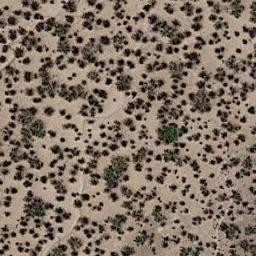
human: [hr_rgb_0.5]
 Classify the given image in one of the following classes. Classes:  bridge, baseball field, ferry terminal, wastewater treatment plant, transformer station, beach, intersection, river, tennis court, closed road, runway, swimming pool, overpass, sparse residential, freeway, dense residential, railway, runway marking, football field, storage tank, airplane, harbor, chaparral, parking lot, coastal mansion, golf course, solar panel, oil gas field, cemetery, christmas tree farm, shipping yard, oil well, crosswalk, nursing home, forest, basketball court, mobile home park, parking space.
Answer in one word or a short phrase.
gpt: chaparral